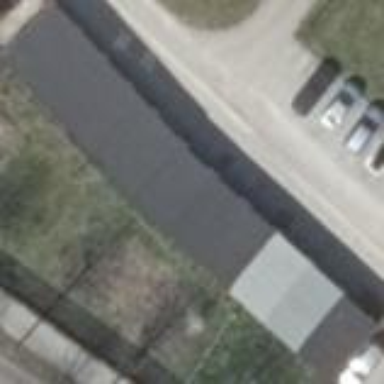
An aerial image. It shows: Group of garages.